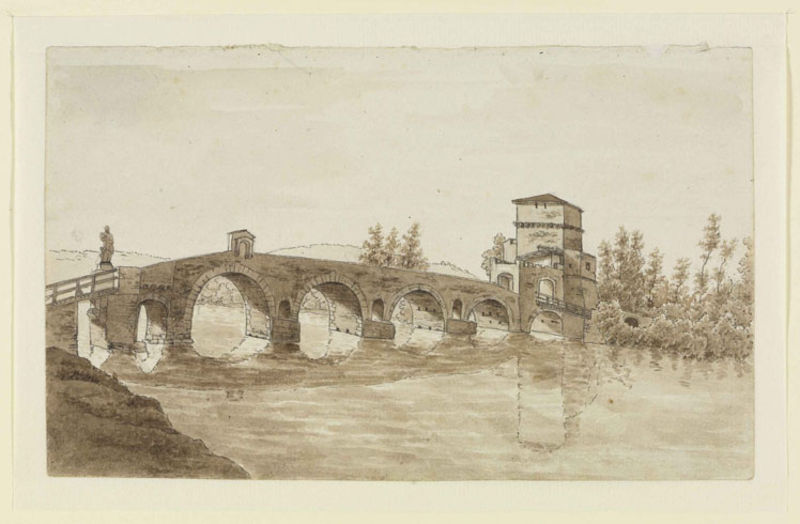
Titel: Der Ponte Molle bei Rom
Künstler: Friedrich Weinbrenner
Standort: Karlsruhe
Institution: Staatliche Kunsthalle Karlsruhe
Schlagwörter: baum, himmel, schatten, wasser, weiß, aquarell, bäume, fluss, landschaft, ufer, braun, fenster, schwarz, skizze, zeichnung, dach, gebäude, gras, haus, wiese, zaun, alt, architektur, stein, steine, spiegel, bach, horizont, hügel, spiegelung, brücke, brüstung, büsche, figur, rund, turm, skulptur, statue, bogen, italien, süden, studie, berge, fels, hang, mauer, monochrom, grenze, sepia, rundbogen, bogenbrücke, arch, arches, white, black, dark, gray, grey, painting, windows, mirror, print, reflection, brown, geländer, plant, railing, tor, zinnen, bögen, laviert, ruine, burg, steinbrücke, fries, gesims, wald, wood, antik, man, rock, roman, sky, stone, tree, rundbögen, romanik, fließend, building, hill, hills, house, lake, landscape, nature, netherlands, ocean, sea, shore, water, waves, reflections, reflexion, roof, tower, trees, heiliger, viadukt, river, bushes, path, plants, road, grund, drawing, paper, black and white, frame, castle, shadow, etching, monochrome, sketch, gezeichnet, pen, cement, monument, photo, sculpture, römisch, standbild, bridge, fence, italy, person, brückenbogen, ancient, nischen, zollhaus, ink, niches, draft, brick, bricks, gate, italian, water colour, watercolor, wachturm, statur, pencil, medieval, bush, crossing, pond, river bank, belltower, calm, figure, zoll, outdoors, shading, genre, plein air, bank, mittelalter, land, stones, lavur, turret, gluss, faded, broken, lavier, castel, bäue, countryside, brückenfigur, banks, brückr, foliage, moat, alcove, flss, toskana, shoreline, grayscale, s, shrubbery, clear, railroad, arched, repoussoir, hole, aqueducte, grow, neutral, stature, dull colors, washed out, tusche, middleages, stone bridge, brücke#, spiegelbild, lavierung, vilage, coutryside, reflected, ]shore, avignon, broken bridge, blaca and white, flieén, heiligestatue, failing, italian landscape, sieht echt aus, starturen, (, vridge, toll house